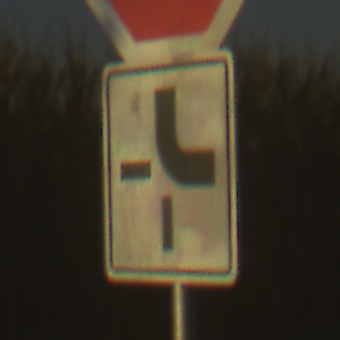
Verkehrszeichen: VerlaufVorfahrtsstrasse4
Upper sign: Stop
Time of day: SunriseSunset
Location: Outdoor (RoadRail)
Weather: Clear
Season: NotSpecified
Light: Natural